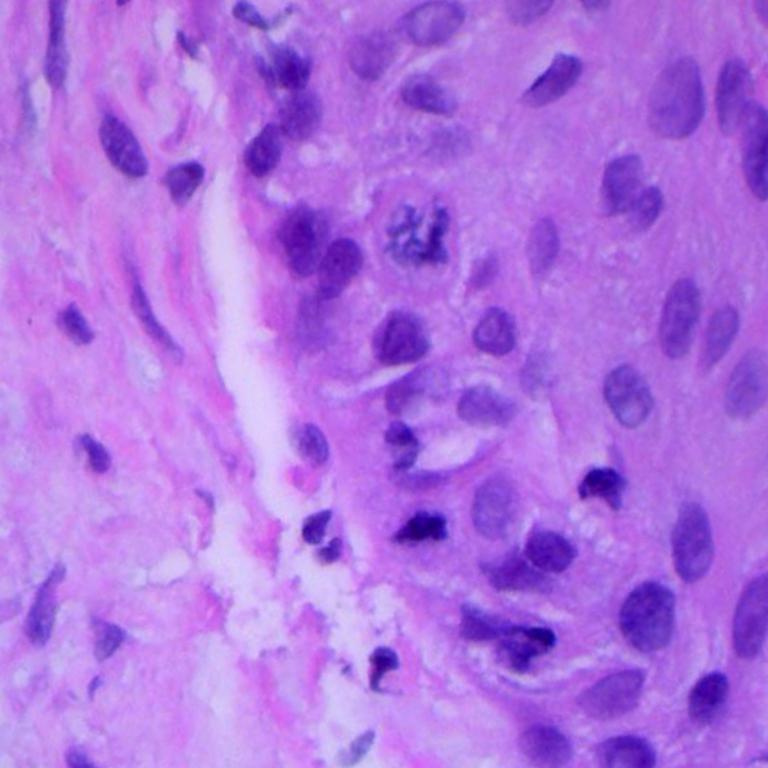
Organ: lung
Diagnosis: squamous carcinomas